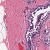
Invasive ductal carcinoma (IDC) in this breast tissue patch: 0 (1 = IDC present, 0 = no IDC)